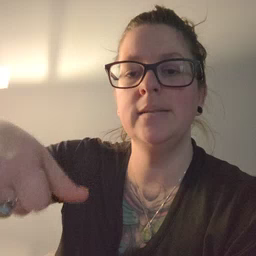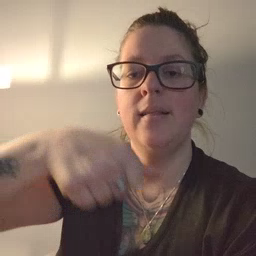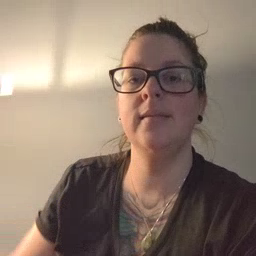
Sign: puzzle